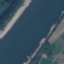
Land use / land cover: River